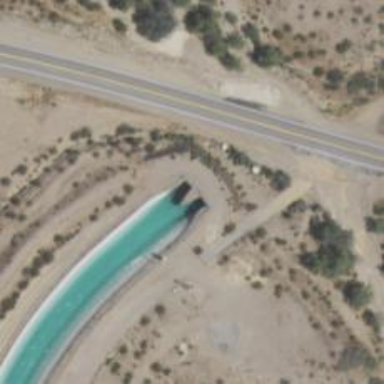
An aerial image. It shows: Canal tunnel known as culvert. It is type of water feature.